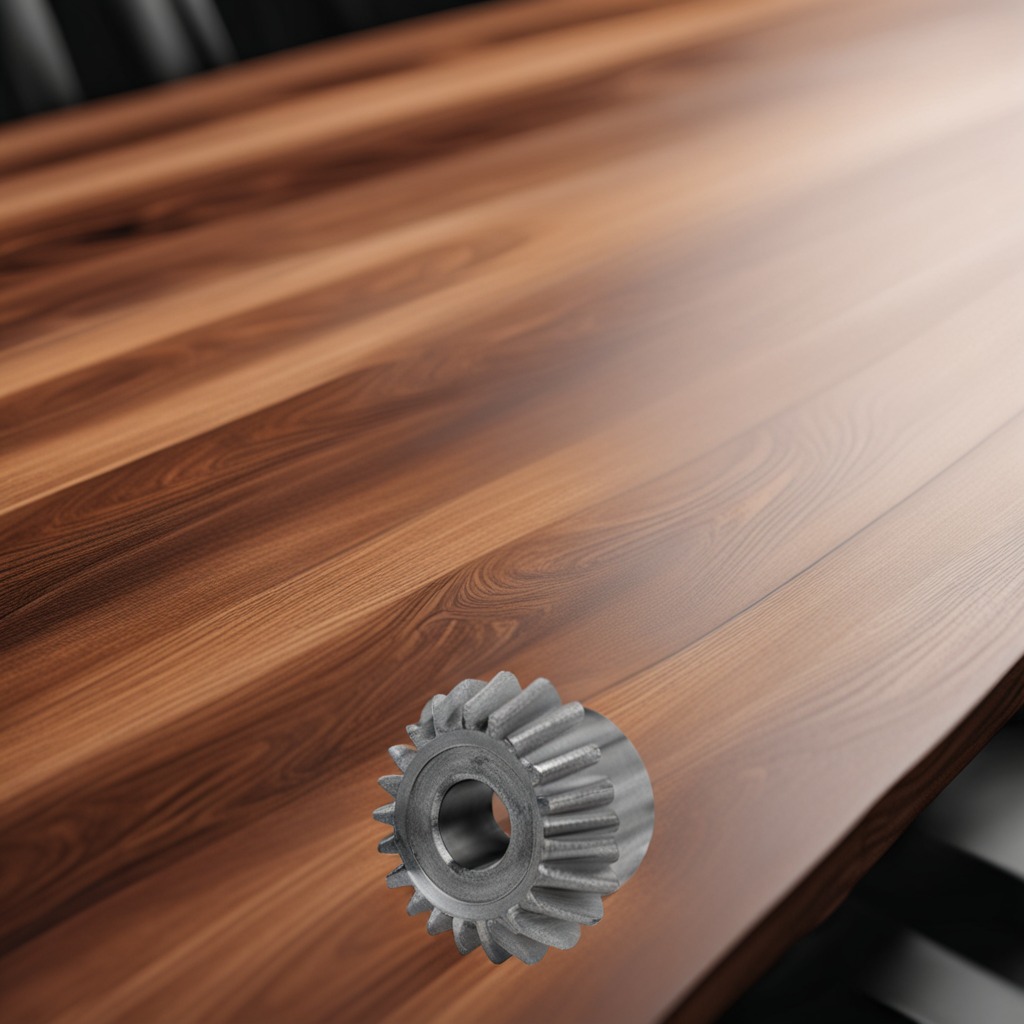
A steel gear with teeth is lying on the wooden table in the carpentry studio.